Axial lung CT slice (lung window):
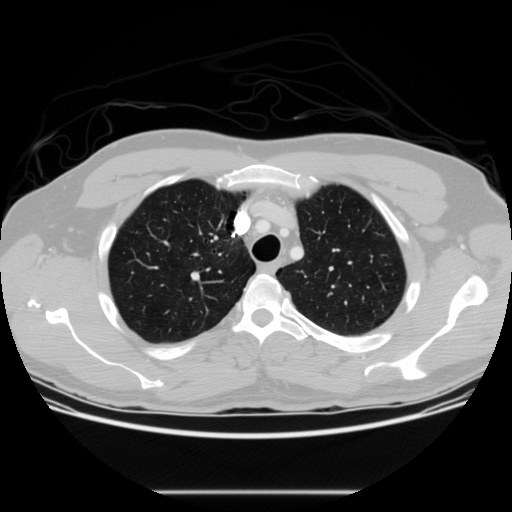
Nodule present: no